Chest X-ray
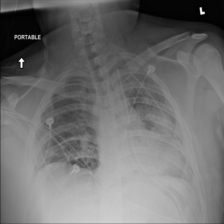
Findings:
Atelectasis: negative
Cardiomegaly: negative
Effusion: negative
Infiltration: negative
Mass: negative
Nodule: negative
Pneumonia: negative
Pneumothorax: negative
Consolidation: negative
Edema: negative
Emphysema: negative
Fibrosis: negative
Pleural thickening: negative
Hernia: negative